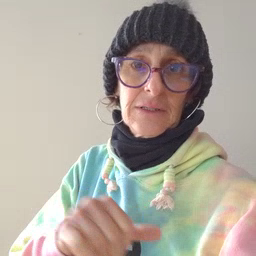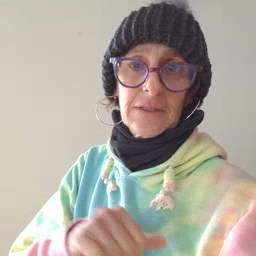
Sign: stay